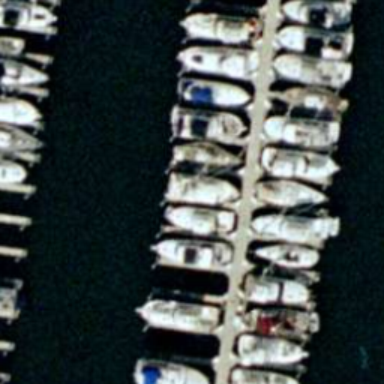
Lots of boats docked at the harbor and the water is black .